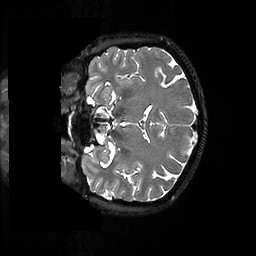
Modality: T2w
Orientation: coronal
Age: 44
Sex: female
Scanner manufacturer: ge
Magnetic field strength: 3 T
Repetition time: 3.233 s
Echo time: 0.06562 s